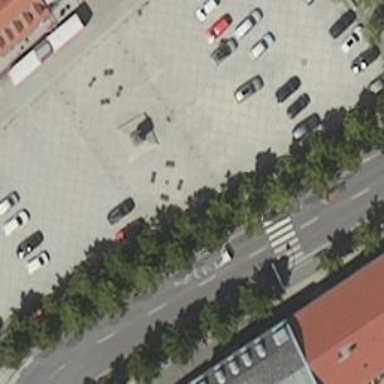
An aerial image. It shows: Marketplace.